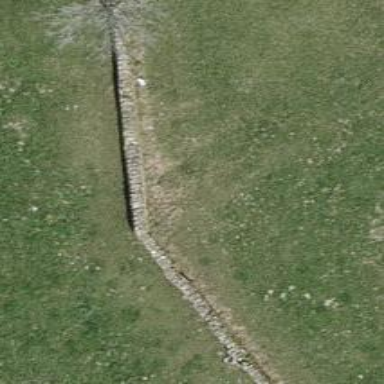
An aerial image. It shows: Dry stone wall barrier.